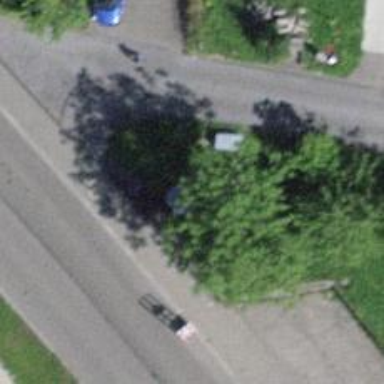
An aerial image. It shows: Road with steps.